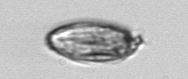
Label: Katodinium_or_Torodinium